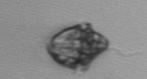
Label: Kryptoperidinium_triquetrum